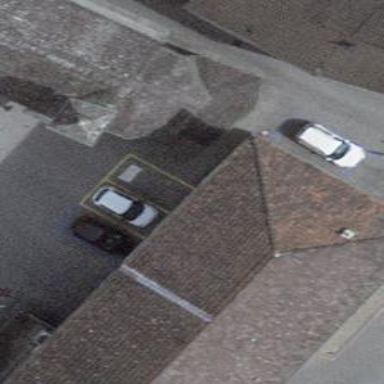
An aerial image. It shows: Charging station.